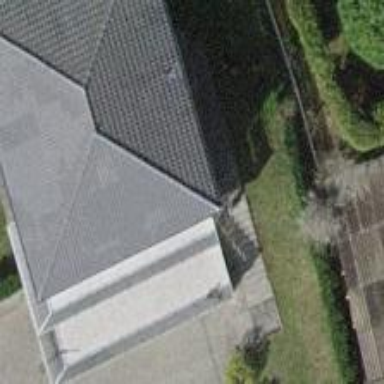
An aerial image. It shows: View of roof of building.